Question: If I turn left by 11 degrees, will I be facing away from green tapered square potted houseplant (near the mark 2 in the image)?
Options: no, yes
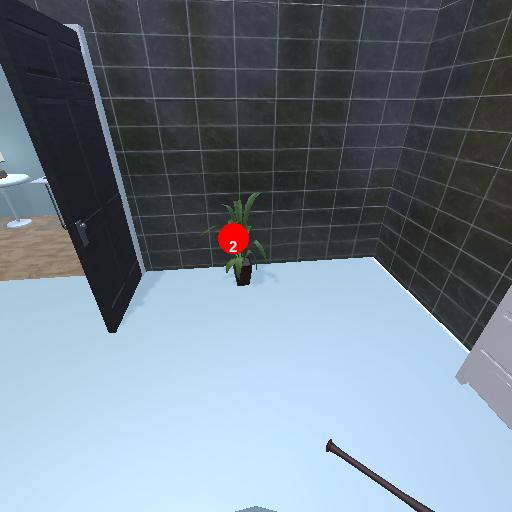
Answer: no